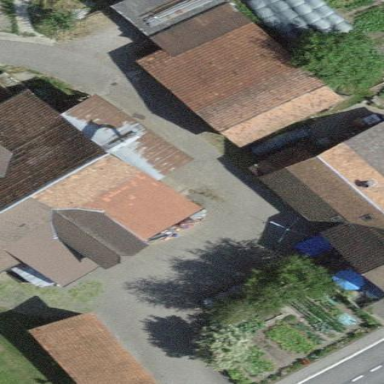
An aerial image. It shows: Farmyard area.